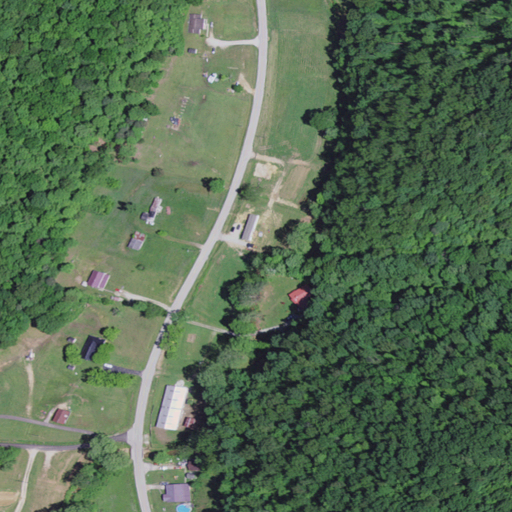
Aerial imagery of valley in Kentucky named Bill Brown Hollow containing deciduous forest, pasture, mixed forest, open development, low intensity development, high intensity development, and medium intensity development